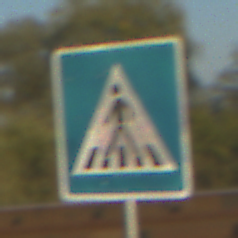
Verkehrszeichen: FussgaengerueberwegRechts
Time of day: SunriseSunset
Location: Outdoor (RoadRail)
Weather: Clear
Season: NotSpecified
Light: Natural